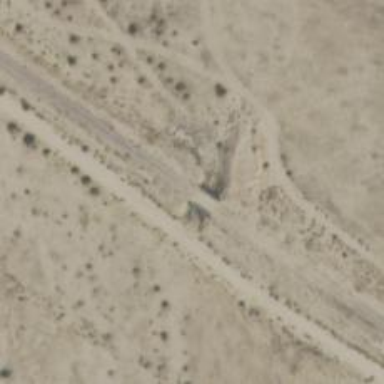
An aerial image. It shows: Abandoned railway bridge.